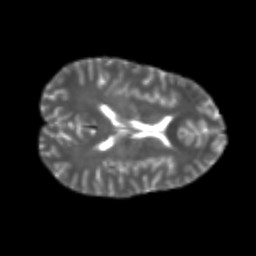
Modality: T2w
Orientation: axial
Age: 23
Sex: female
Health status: healthy
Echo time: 0.074 s